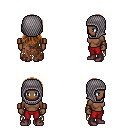
a pixel art fantasy rpg character, female body template, human, dark skin, brown tattered cape, red pants, brown unkempt hairstyle, chain hood, leather bracers, maroon shoes, four views (front, back, left, right), 2x2 character sprite sheet, small pixel art, hard edges, no anti-aliasing